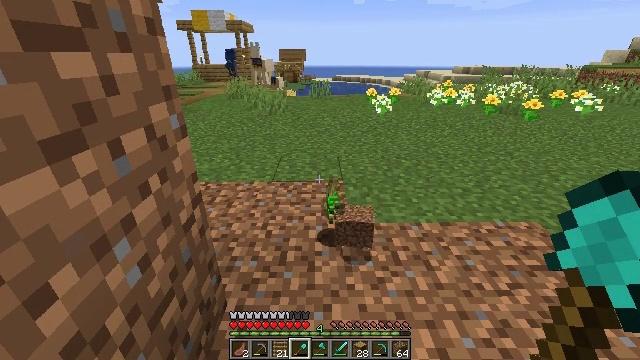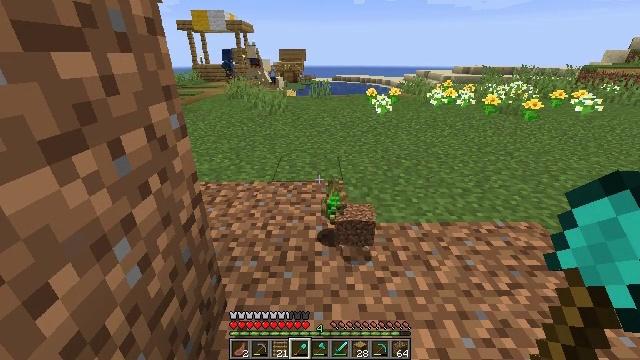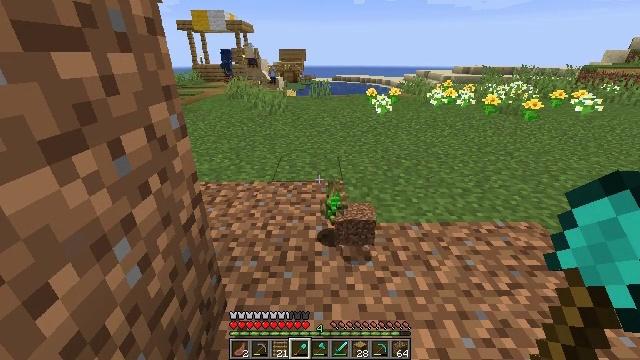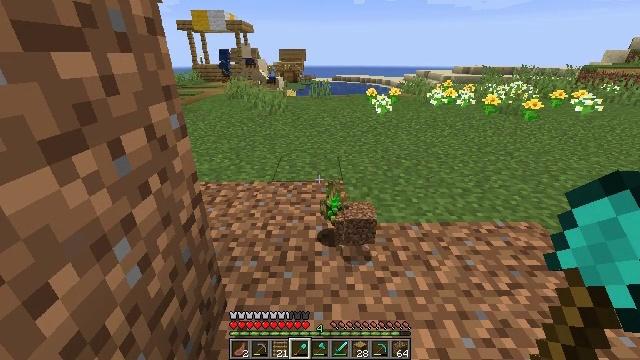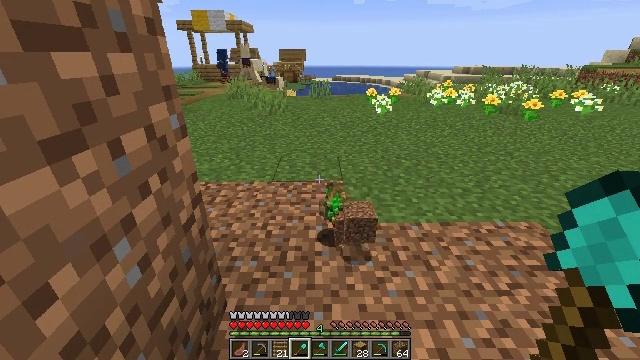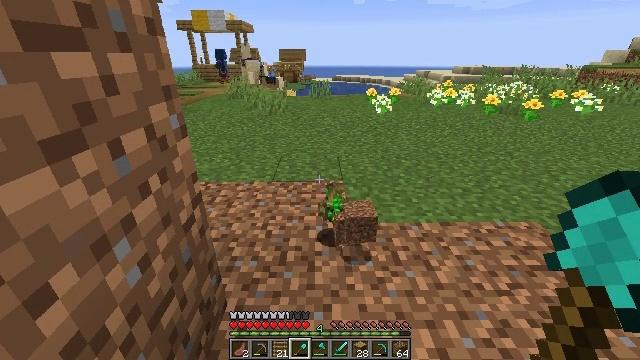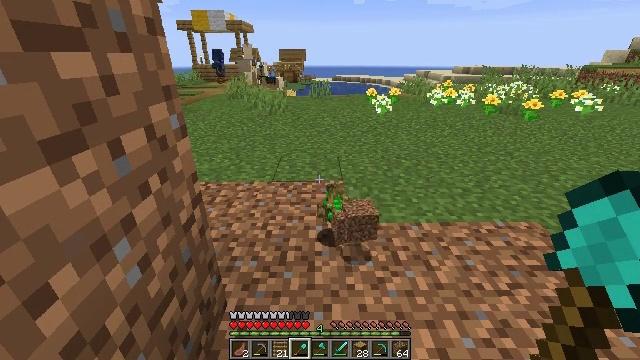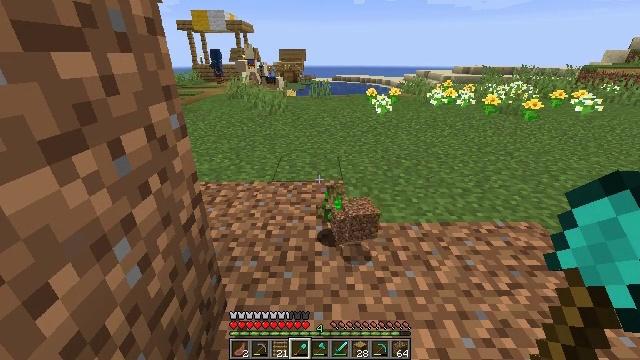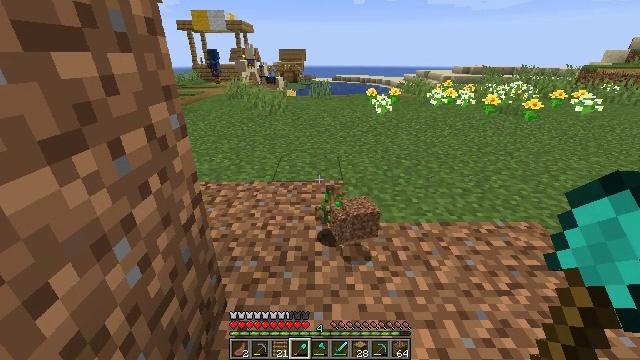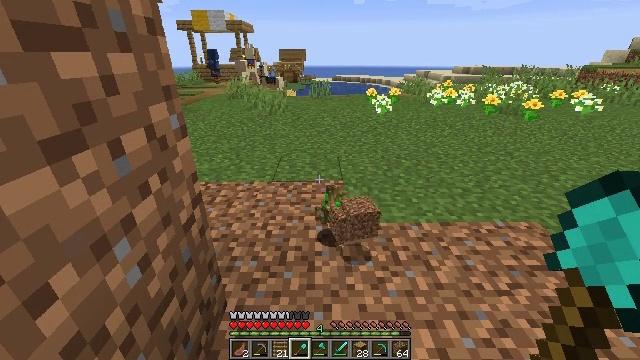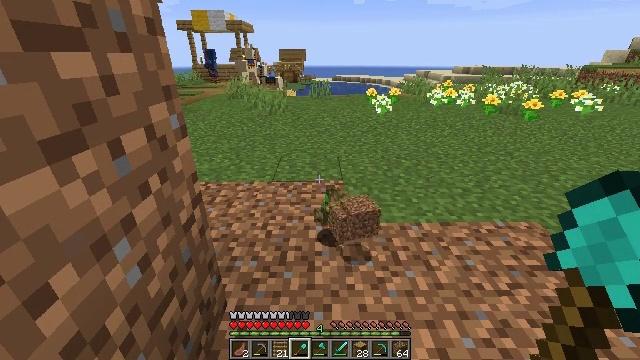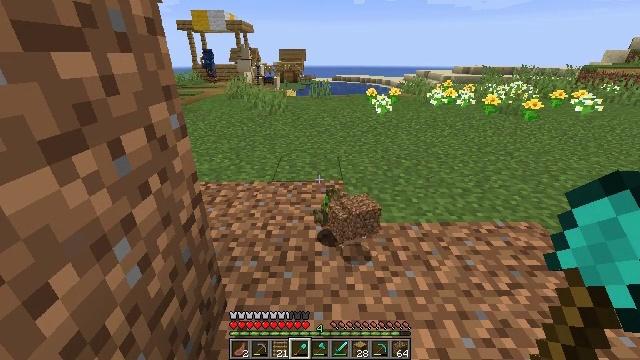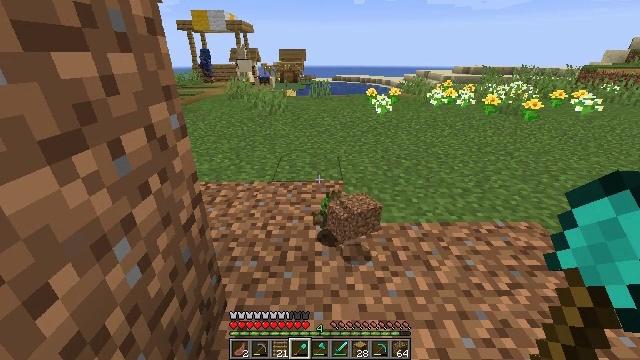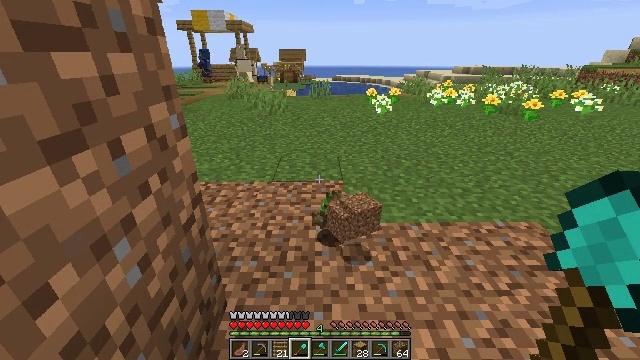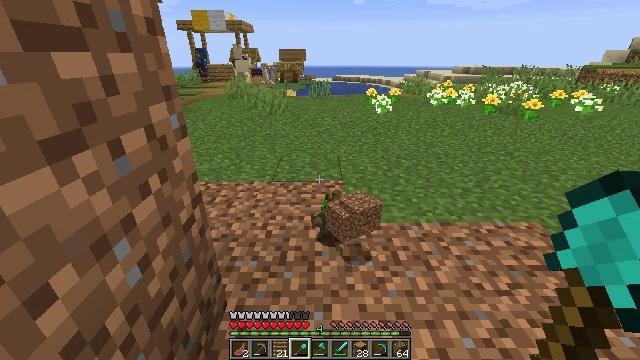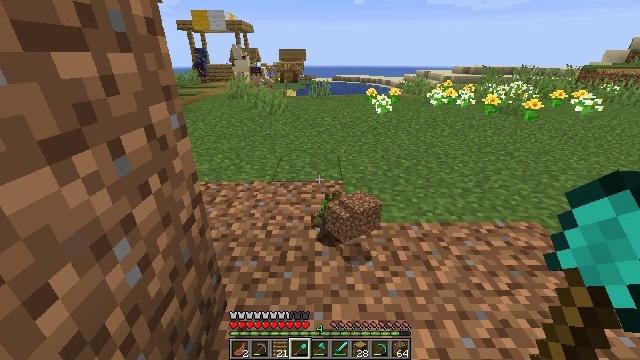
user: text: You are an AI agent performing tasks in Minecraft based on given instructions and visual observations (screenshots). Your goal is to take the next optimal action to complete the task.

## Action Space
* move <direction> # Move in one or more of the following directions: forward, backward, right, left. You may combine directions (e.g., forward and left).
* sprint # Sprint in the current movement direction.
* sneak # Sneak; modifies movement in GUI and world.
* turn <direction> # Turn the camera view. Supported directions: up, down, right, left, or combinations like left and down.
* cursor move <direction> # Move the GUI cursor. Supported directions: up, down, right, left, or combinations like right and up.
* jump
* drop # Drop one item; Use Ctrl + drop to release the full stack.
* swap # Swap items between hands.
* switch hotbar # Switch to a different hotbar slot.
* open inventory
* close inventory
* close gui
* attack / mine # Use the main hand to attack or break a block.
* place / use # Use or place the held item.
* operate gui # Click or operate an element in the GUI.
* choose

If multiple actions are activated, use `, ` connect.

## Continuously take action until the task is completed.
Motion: motion action
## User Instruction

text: Dig up the farmland.
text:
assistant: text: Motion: no_op
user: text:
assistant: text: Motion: no_op
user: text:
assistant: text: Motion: no_op
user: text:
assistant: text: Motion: no_op
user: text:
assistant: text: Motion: no_op
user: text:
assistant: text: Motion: no_op
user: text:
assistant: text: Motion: no_op
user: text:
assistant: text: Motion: no_op
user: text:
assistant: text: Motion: no_op
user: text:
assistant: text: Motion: no_op
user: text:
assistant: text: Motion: no_op
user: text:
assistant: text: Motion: no_op
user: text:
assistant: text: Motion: no_op
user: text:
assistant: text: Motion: no_op
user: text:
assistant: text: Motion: no_op
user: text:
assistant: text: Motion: no_op
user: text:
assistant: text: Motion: no_op
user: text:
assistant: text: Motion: no_op
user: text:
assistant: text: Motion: no_op
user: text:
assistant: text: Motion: no_op
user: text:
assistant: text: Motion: no_op
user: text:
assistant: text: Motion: no_op
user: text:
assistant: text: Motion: no_op
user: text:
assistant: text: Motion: no_op
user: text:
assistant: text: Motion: no_op
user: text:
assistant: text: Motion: no_op
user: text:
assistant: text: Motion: no_op
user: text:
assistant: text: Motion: no_op
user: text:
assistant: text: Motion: no_op
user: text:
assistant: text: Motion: no_op